Interaction volume radius: 5 \u00c5
Interaction volume height: 10 \u00c5
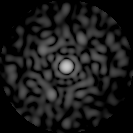
Disorder parameter: 0.8873